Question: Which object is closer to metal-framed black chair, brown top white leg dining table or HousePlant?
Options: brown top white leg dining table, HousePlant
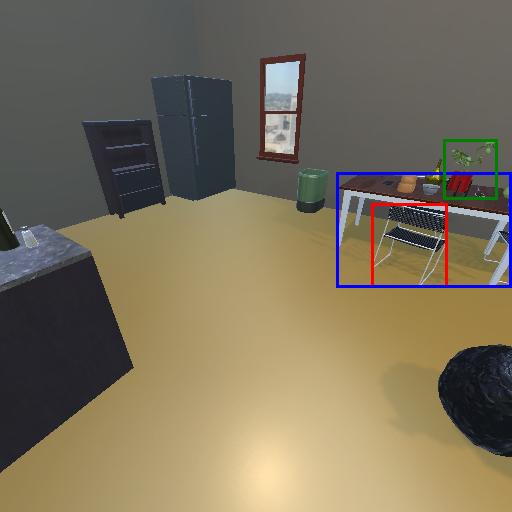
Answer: brown top white leg dining table